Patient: sex M, age 57
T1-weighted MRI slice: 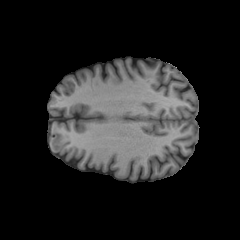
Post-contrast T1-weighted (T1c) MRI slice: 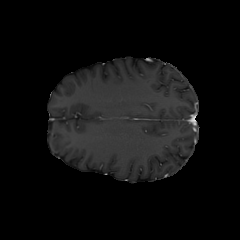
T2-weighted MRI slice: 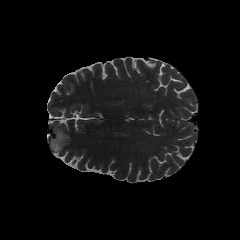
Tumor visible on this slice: yes
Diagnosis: Oligodendroglioma, IDH-mutant, 1p/19q-codeleted
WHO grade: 2